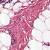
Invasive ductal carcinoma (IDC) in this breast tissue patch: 0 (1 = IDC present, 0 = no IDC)